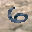
Label: 6